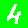
Digit: 4